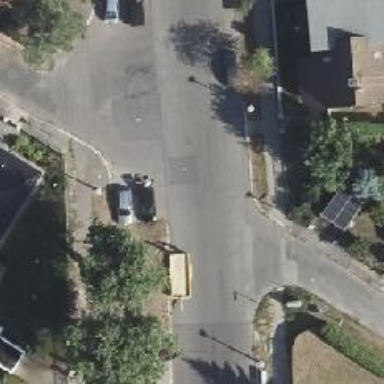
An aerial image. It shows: Residential road made of concrete plates.